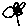
Label: flower